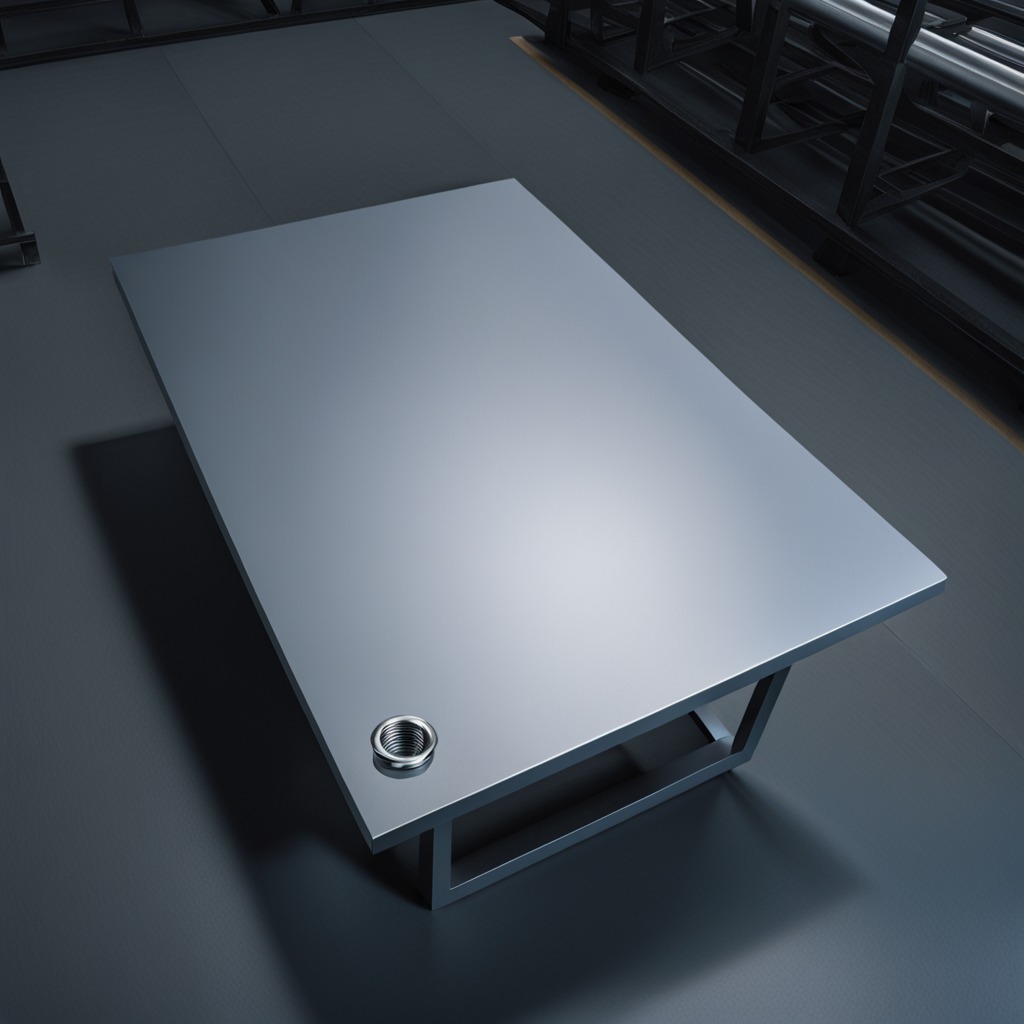
A metal nut is lying on the tabletop.